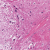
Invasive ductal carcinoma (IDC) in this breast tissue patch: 0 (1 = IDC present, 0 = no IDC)